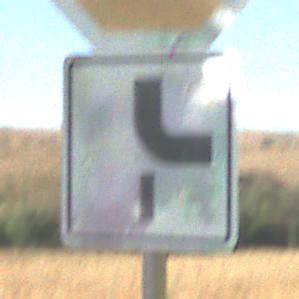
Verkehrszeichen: VerlaufVorfahrtsstrasse10
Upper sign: Stop
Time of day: MorningAfternoon
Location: Outdoor (Nature)
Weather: PartlyCloudy
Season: NotSpecified
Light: Natural